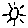
Label: sun